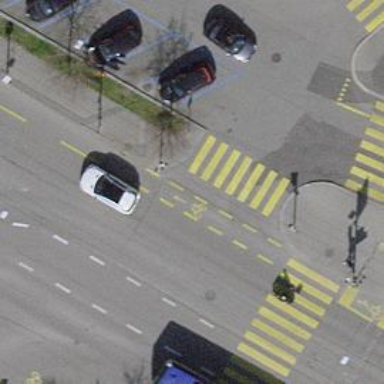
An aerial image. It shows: Crossing with traffic signals.